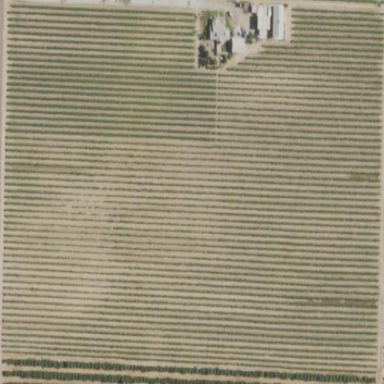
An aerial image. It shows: Vineyard.